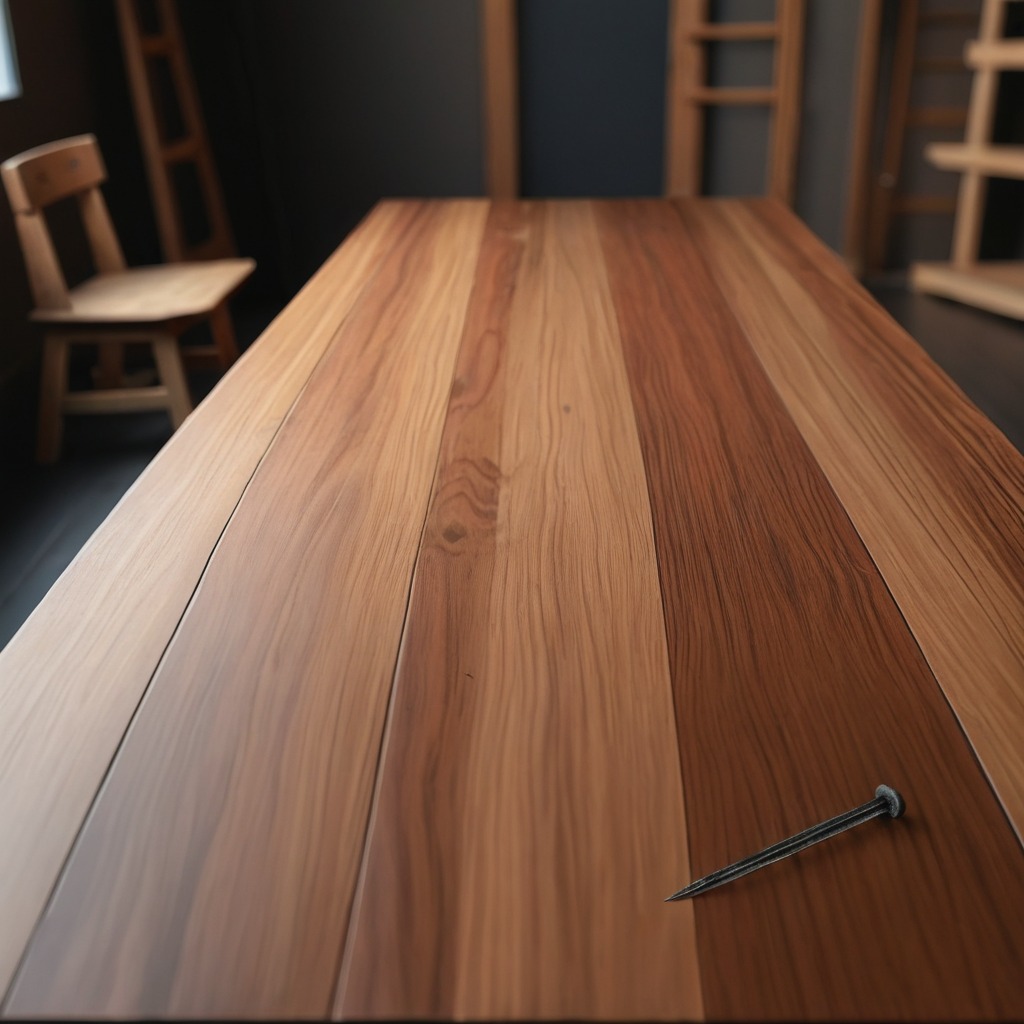
An iron nail is lying on a wooden table in a carpentry studio.